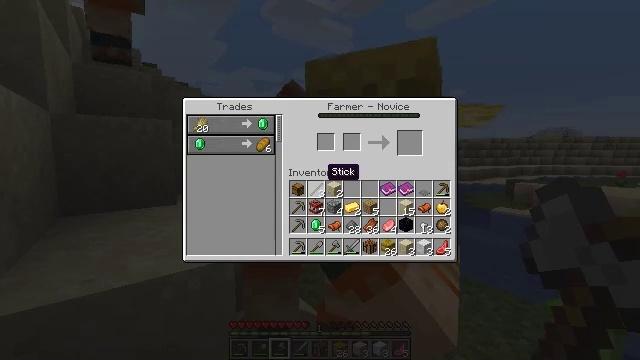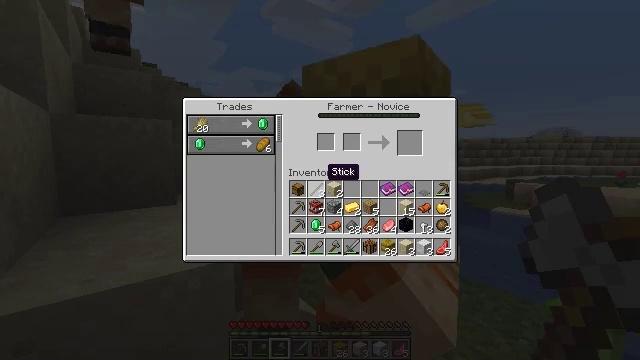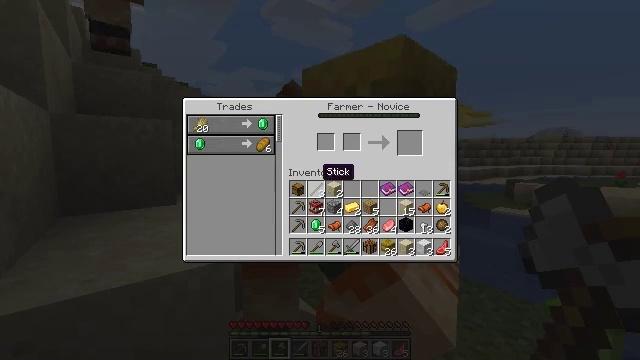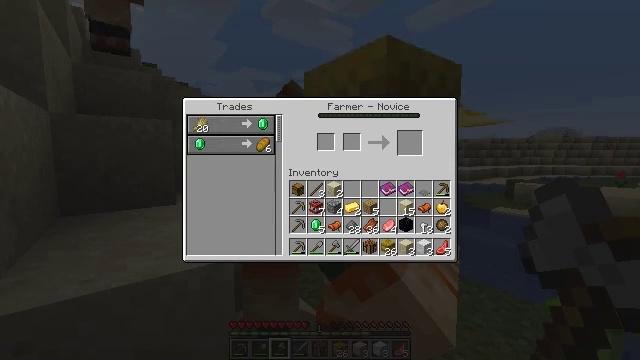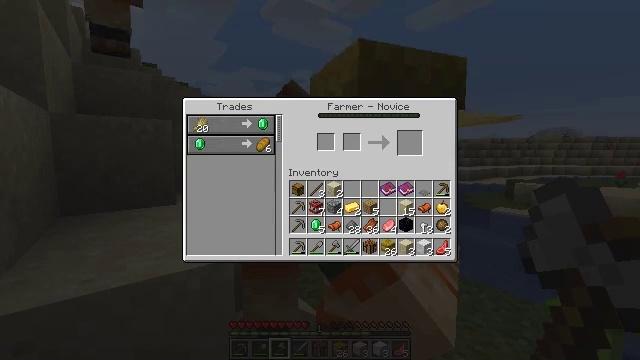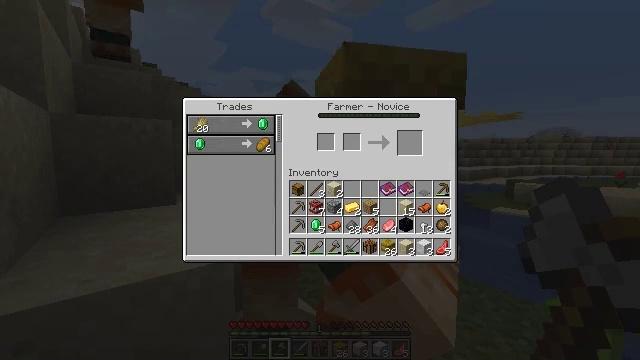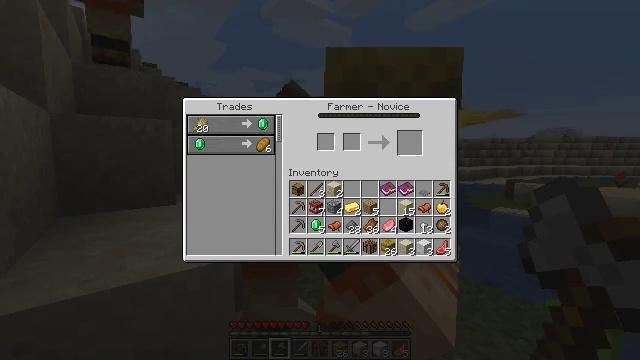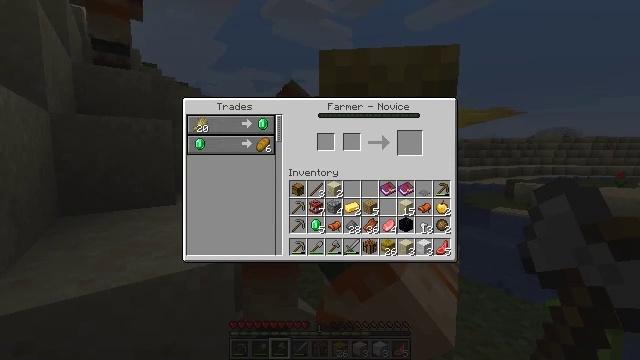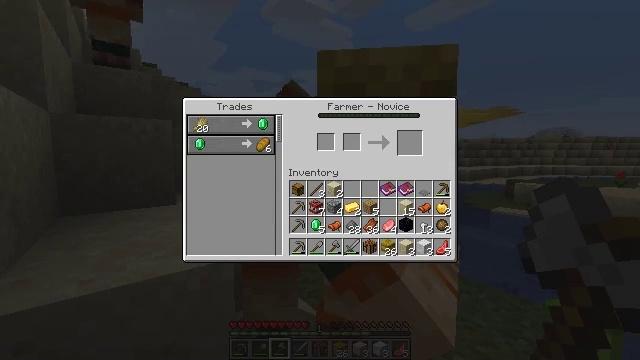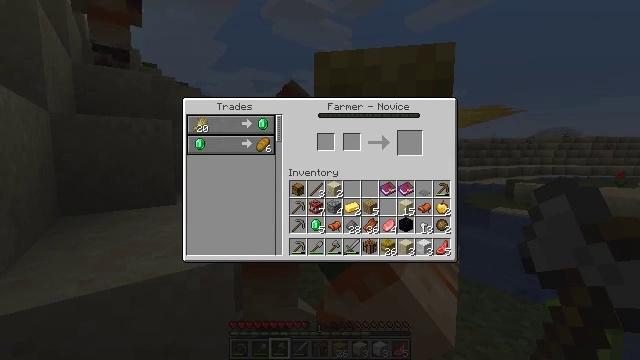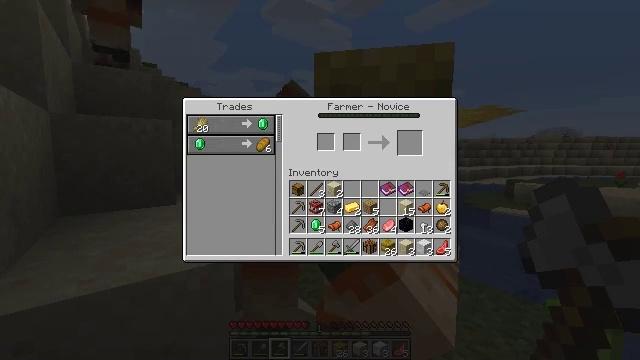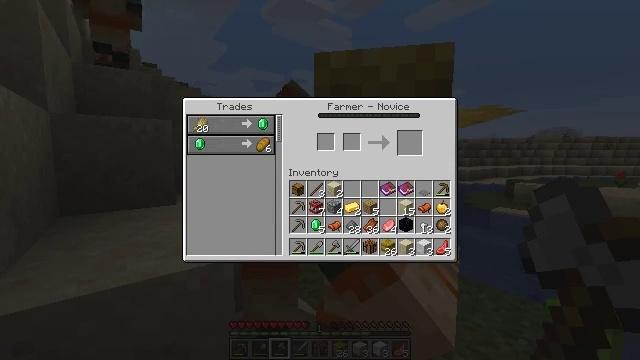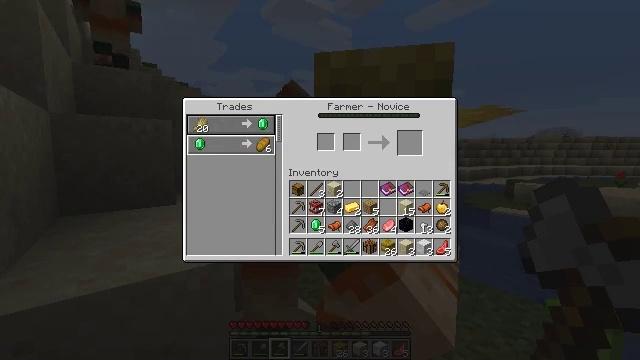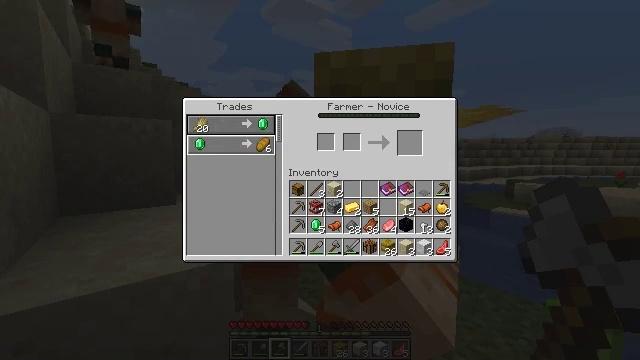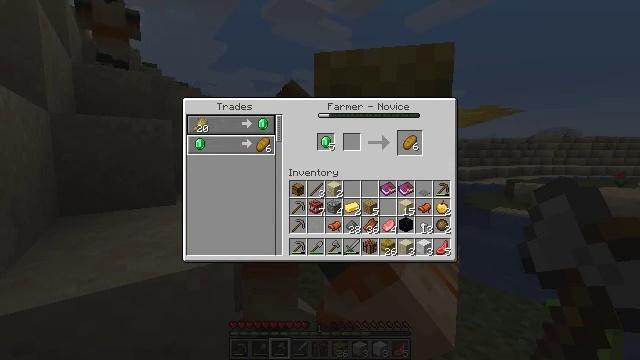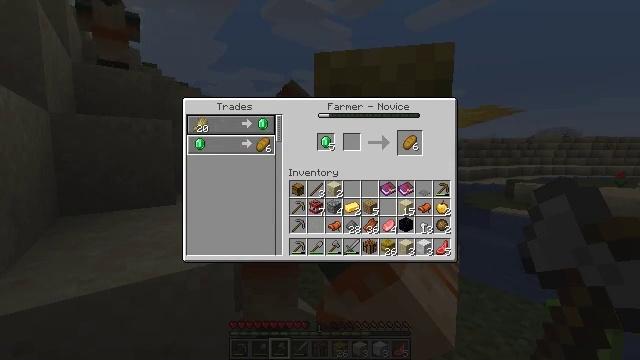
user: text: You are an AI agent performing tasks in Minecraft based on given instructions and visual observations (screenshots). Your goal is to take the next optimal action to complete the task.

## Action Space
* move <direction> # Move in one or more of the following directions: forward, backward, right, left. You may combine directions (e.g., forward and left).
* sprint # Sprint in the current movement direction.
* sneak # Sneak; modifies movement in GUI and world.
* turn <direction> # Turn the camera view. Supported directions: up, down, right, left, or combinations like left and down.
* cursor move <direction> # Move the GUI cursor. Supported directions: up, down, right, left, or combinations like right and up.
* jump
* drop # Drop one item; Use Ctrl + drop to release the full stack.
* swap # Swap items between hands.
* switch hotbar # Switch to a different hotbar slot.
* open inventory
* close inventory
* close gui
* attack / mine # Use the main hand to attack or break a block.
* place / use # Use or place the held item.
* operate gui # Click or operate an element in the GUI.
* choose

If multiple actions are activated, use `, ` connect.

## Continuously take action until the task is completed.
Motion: motion action
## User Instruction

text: Make some bread using three wheat.
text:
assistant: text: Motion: no_op
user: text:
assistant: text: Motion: no_op
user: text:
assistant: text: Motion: cursor move left
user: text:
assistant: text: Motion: no_op
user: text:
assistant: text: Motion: no_op
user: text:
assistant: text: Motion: no_op
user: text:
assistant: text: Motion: no_op
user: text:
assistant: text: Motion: cursor move left and up
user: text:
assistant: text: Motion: cursor move left and up
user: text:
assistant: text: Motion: no_op
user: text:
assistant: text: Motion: no_op
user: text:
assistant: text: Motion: cursor move left
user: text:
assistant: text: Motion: cursor move left
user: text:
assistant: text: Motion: operate gui
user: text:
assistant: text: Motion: operate gui
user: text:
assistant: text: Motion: operate gui
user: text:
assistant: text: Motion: operate gui
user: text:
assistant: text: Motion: no_op
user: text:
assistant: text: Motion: cursor move right
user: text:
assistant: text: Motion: cursor move right
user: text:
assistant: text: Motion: cursor move right
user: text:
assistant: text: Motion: cursor move right
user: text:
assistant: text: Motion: cursor move right
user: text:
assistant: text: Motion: no_op
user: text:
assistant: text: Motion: no_op
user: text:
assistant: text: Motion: cursor move right
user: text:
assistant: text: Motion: cursor move right
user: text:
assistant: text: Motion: no_op
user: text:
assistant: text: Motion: no_op
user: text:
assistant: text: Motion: no_op